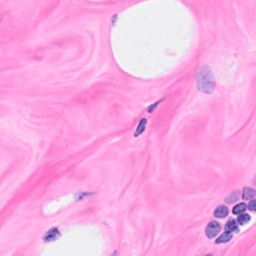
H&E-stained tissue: Breast